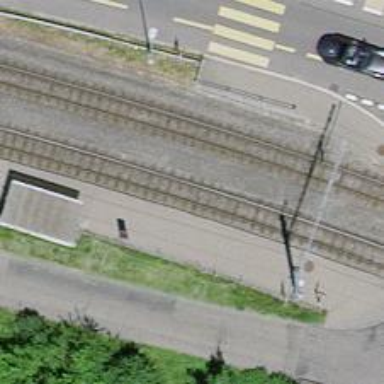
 specifically for trams and light rail services."